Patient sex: M
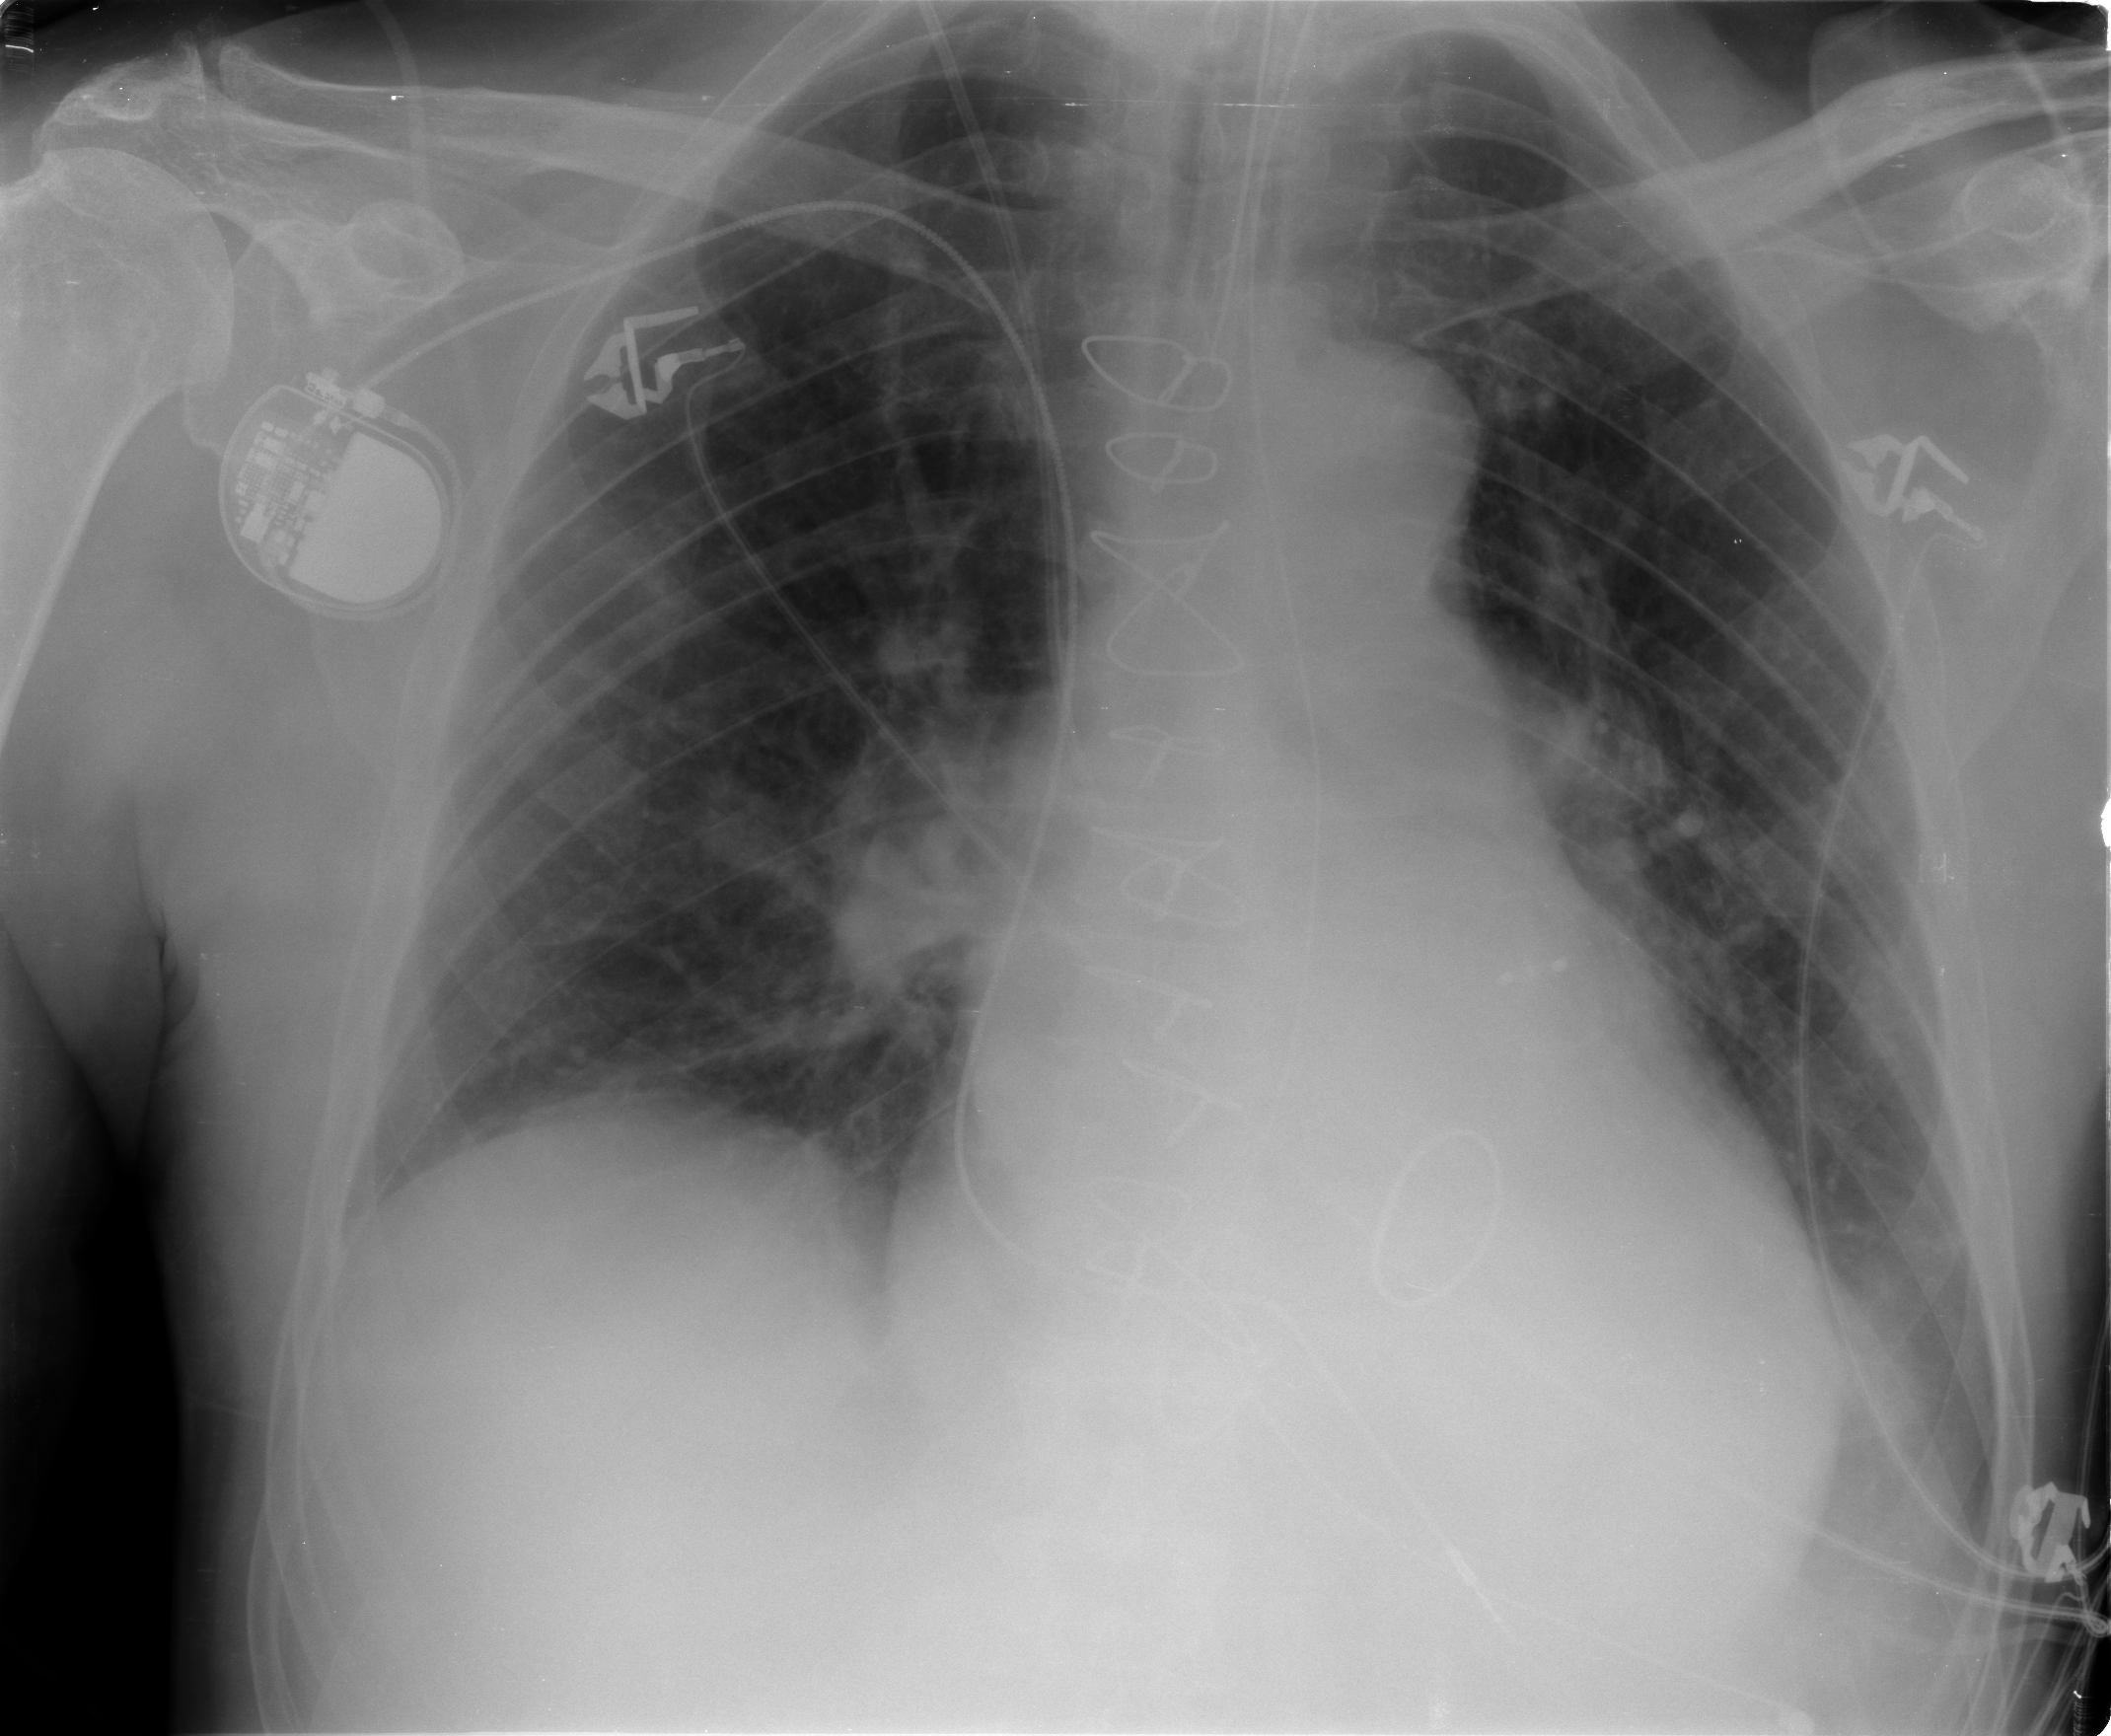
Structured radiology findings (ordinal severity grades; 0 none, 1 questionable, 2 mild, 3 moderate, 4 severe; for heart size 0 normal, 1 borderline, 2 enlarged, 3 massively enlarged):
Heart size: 2
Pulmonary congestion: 0
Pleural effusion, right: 0
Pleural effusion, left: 0
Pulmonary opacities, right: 0
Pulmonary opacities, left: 0
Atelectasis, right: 2
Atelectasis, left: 2